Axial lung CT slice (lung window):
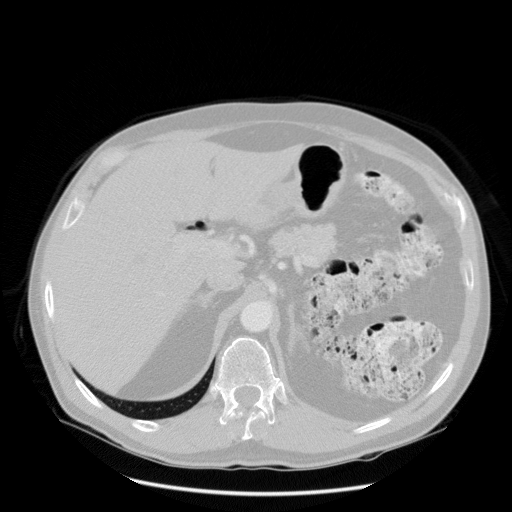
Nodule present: no